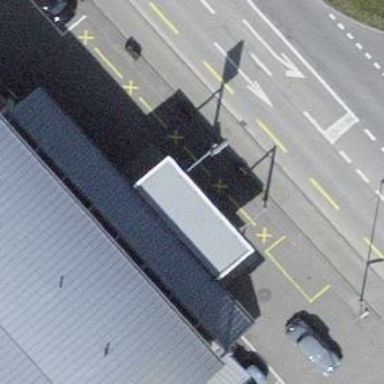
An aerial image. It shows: Fuel station.